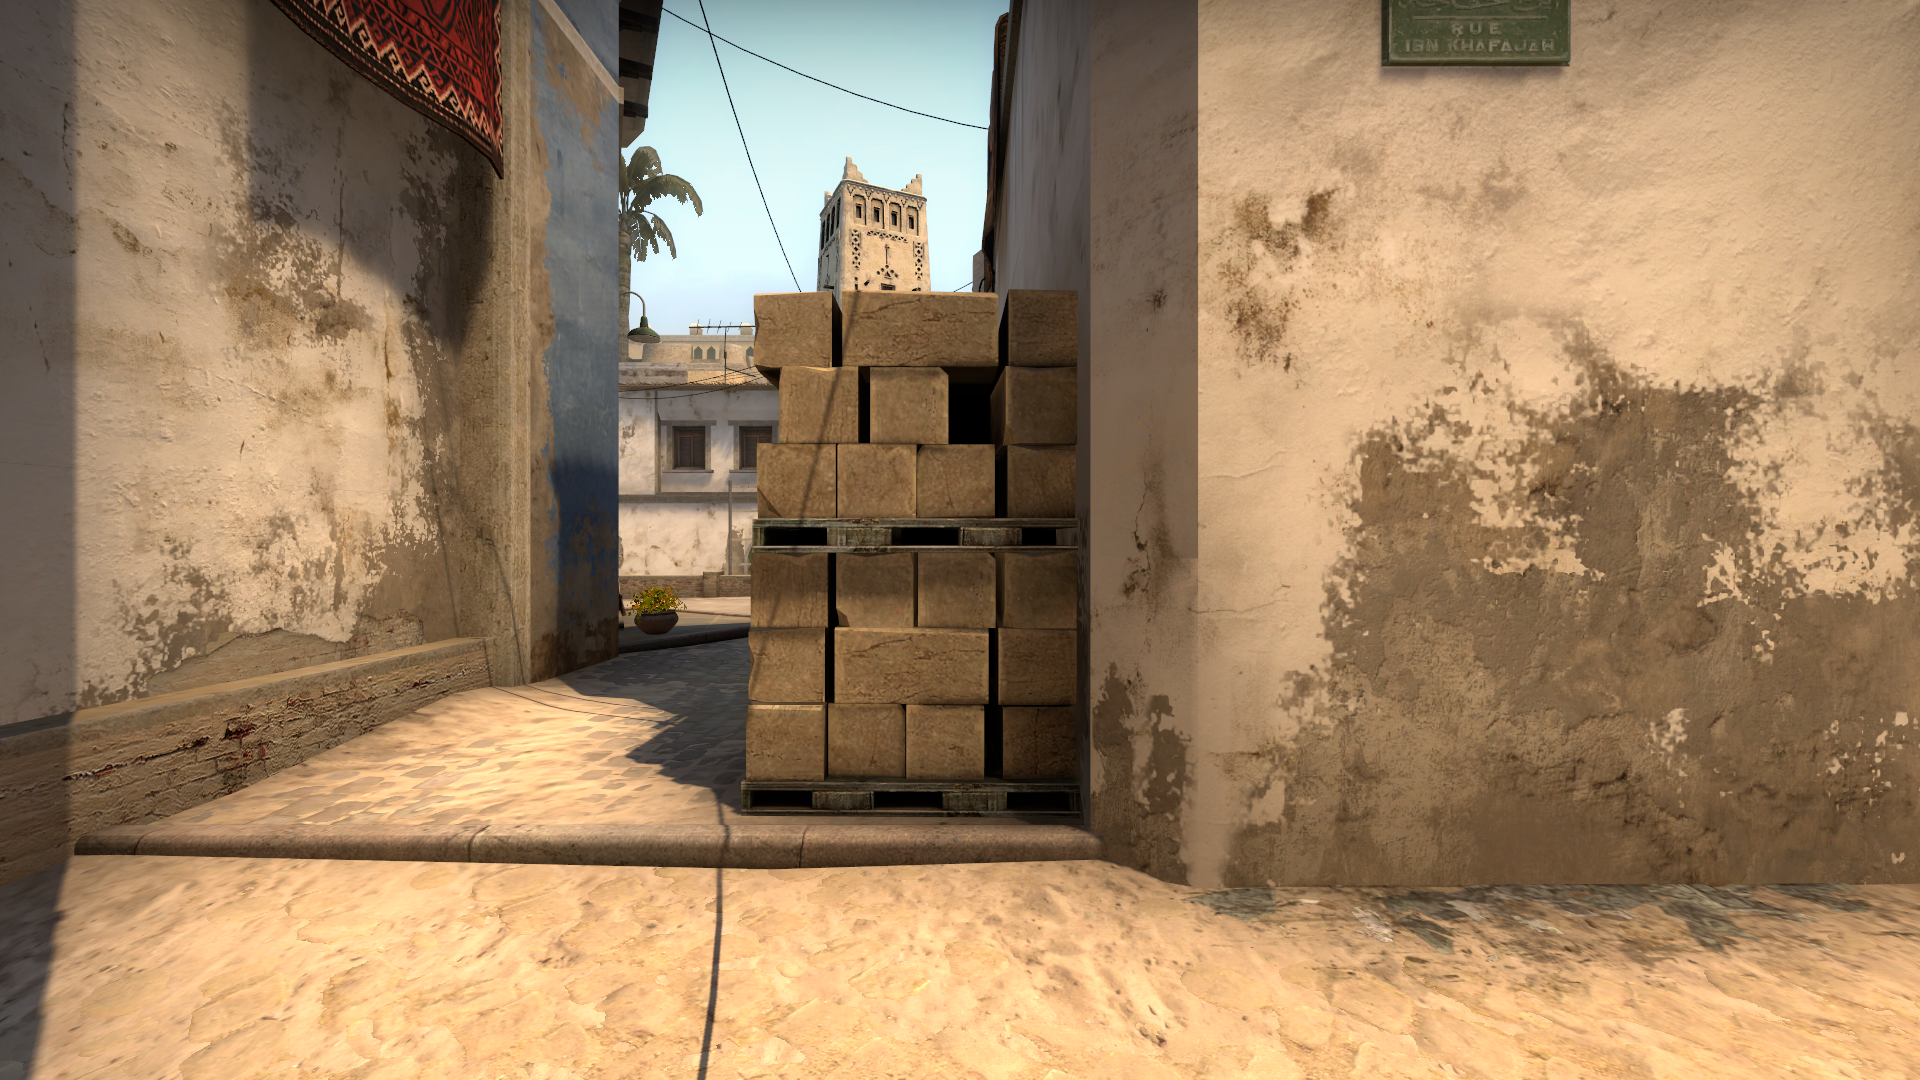
Map: de_mirage